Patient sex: M
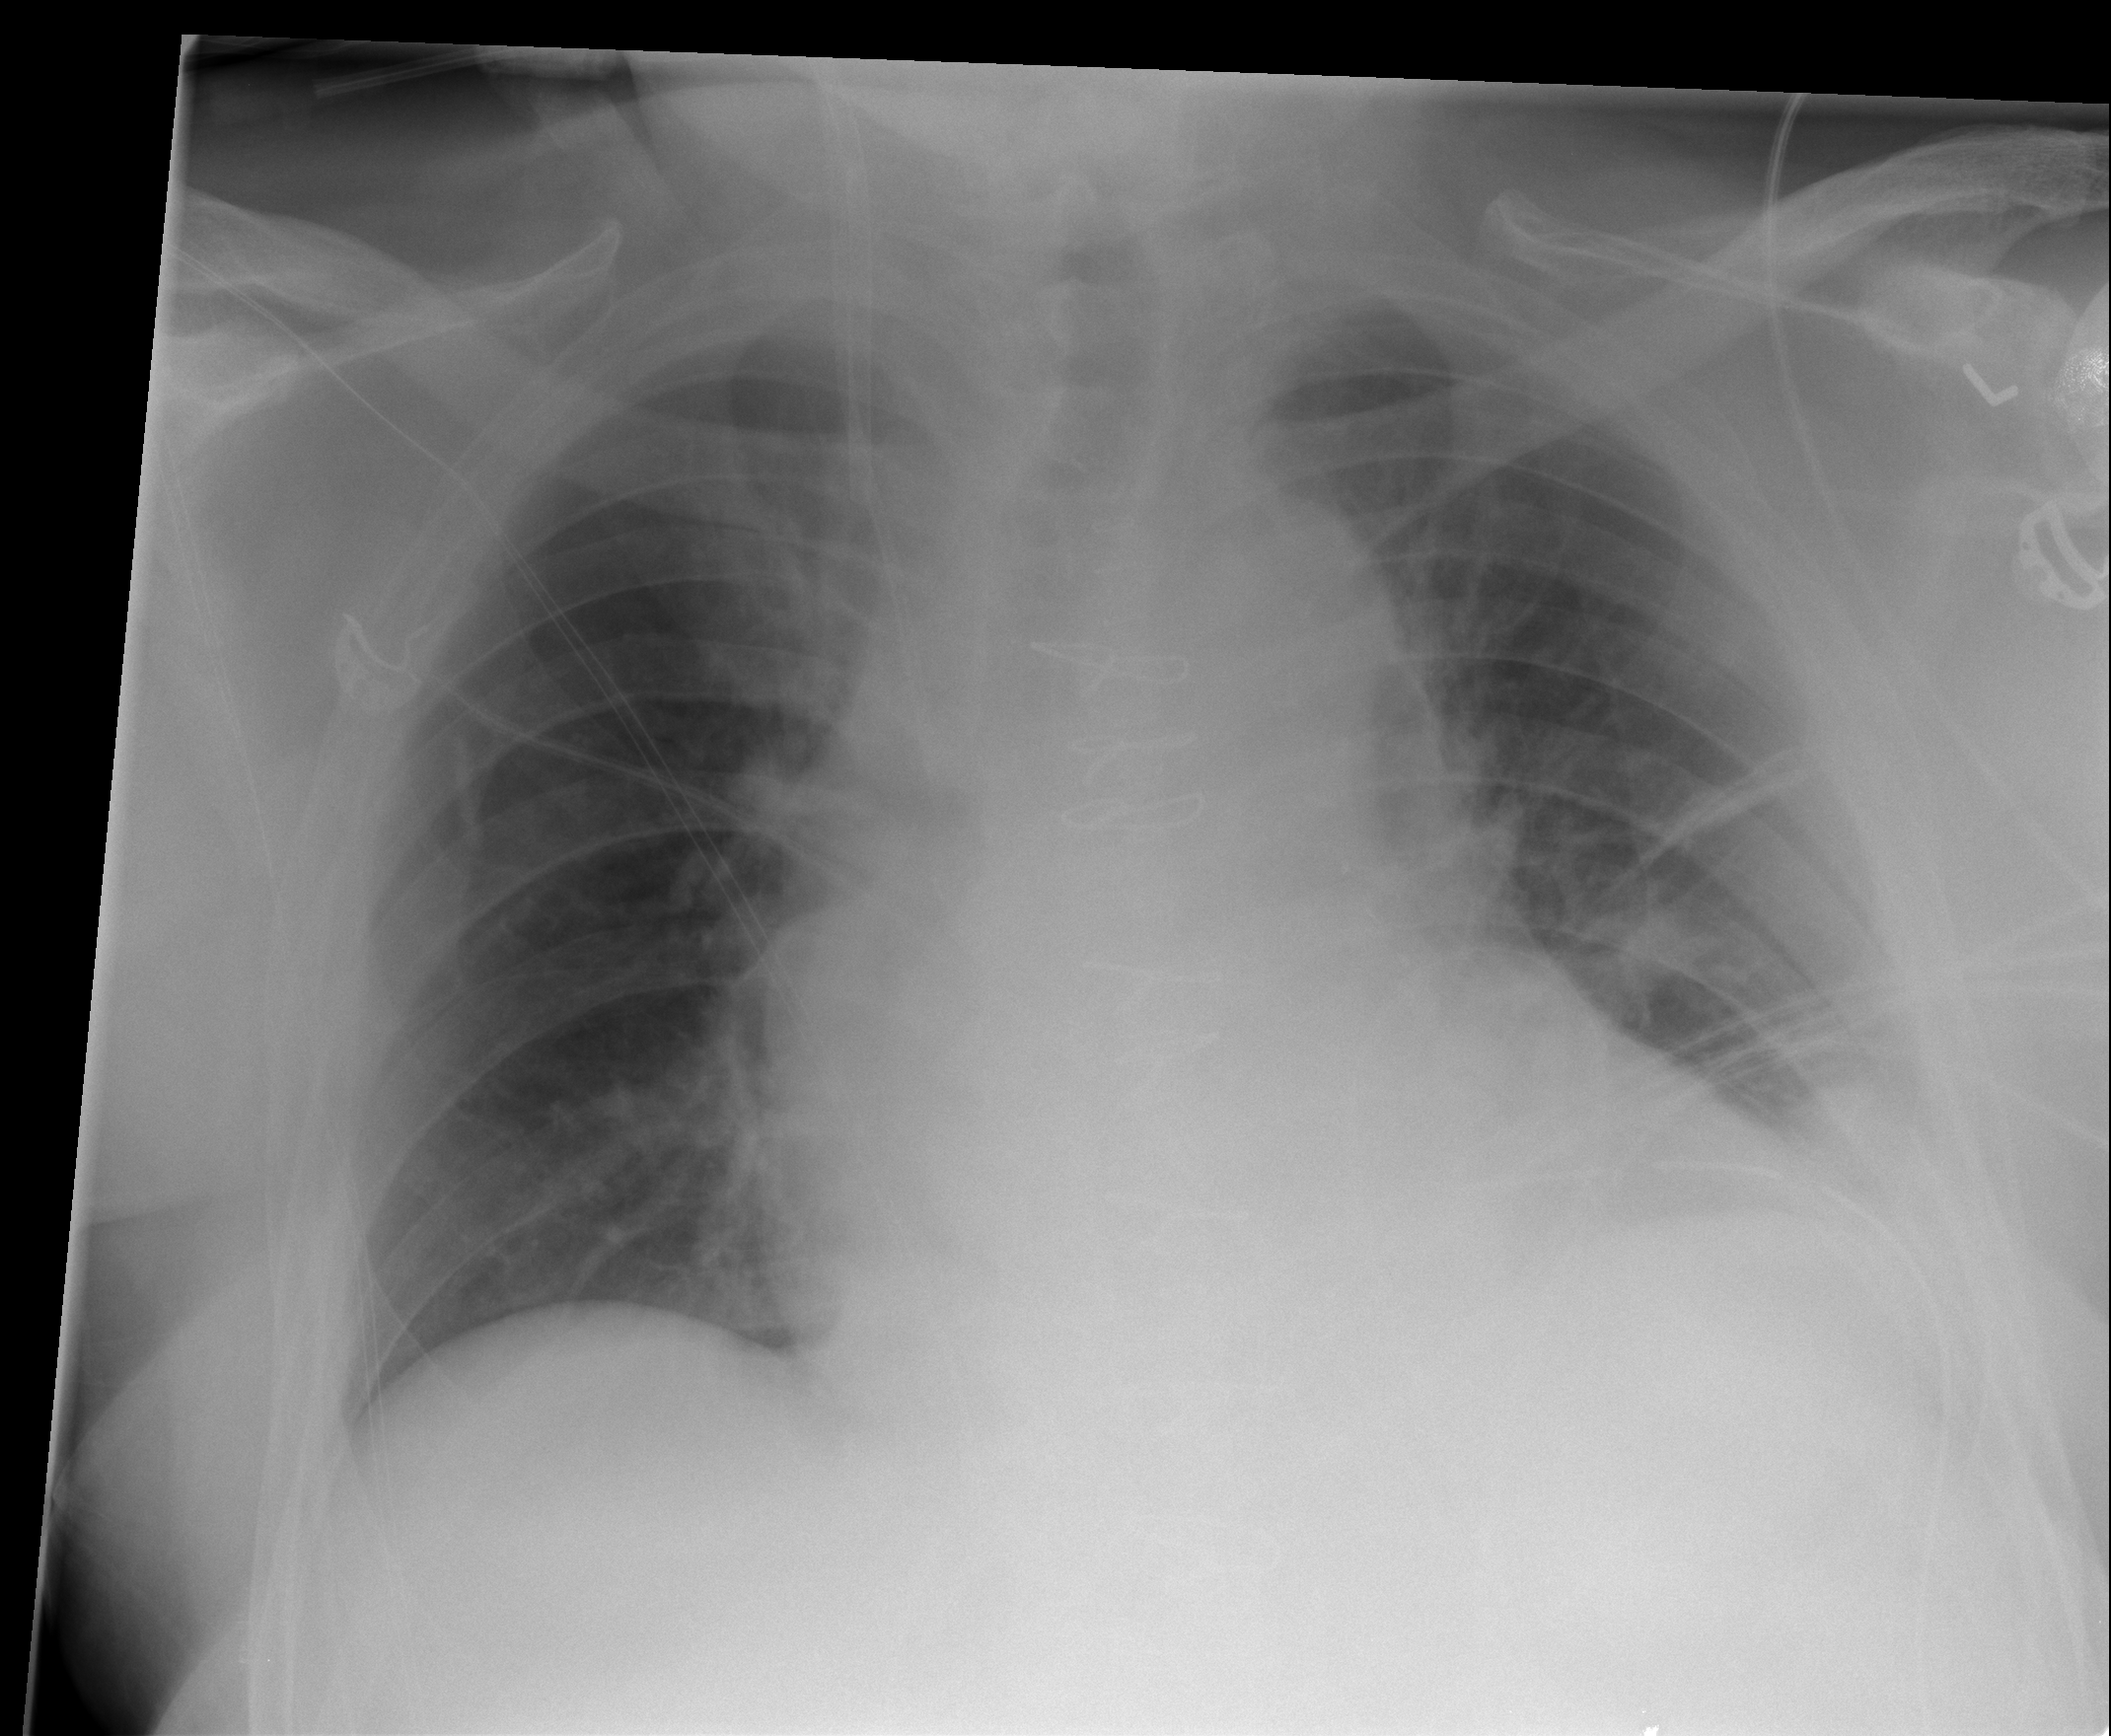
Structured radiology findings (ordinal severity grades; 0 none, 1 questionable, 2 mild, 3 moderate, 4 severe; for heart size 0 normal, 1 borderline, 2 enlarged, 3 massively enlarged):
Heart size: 2
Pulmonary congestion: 0
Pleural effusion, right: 0
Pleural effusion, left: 1
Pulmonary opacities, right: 0
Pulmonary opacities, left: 1
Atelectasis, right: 0
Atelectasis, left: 2